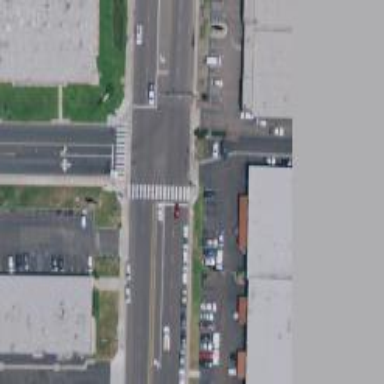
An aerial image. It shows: Secondary road with separate asphalt sidewalks.